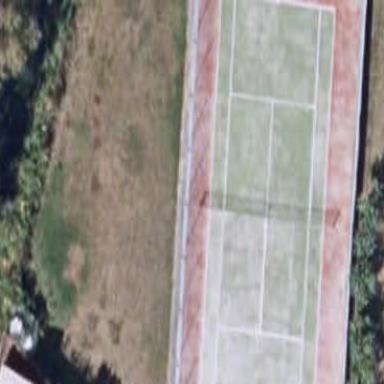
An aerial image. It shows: Tennis court on the leisure land pitch.